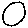
Label: circle